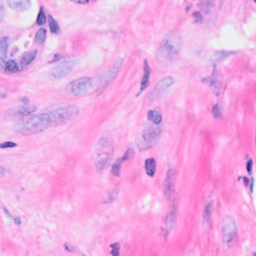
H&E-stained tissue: Breast